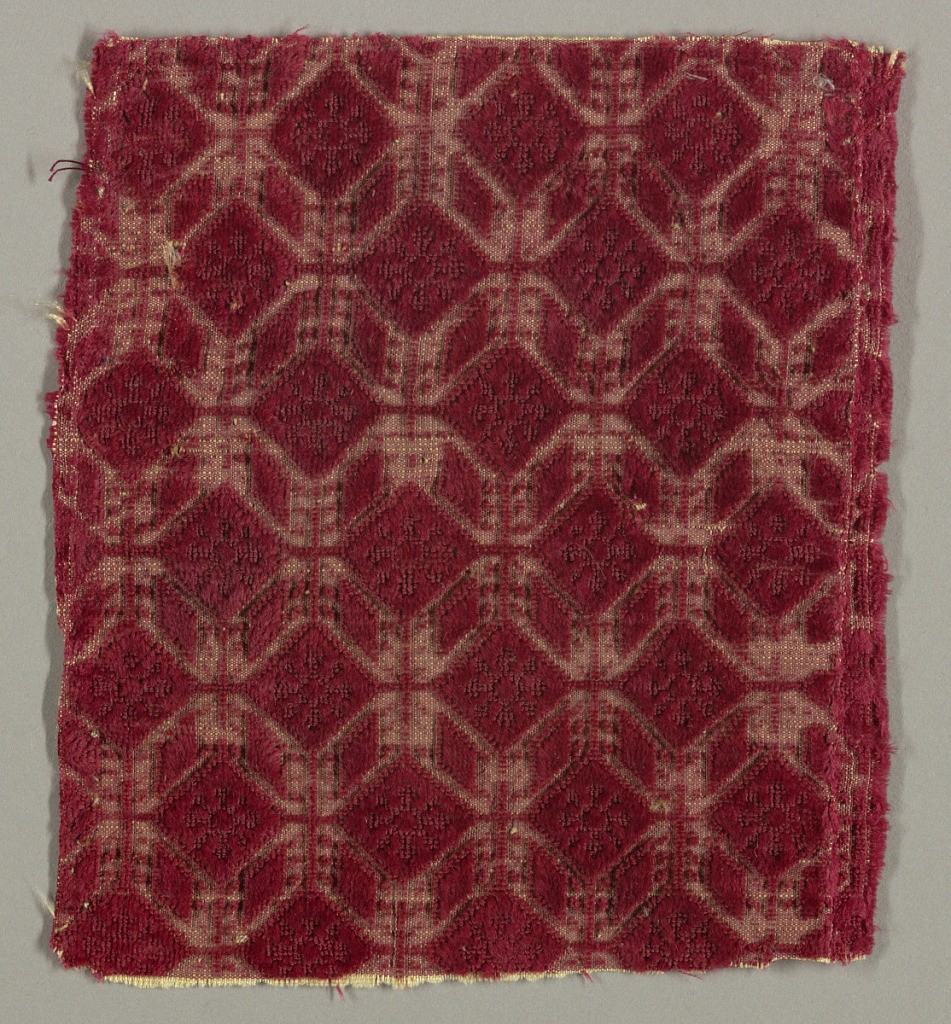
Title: Fragment
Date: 17th century
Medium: silk Technique: supplemenatry warp forming cut and uncut pile in plain weave foundation
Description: Quadrangular motif which gives the impression of diagonal movement in red velvet.